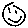
Label: smiley face